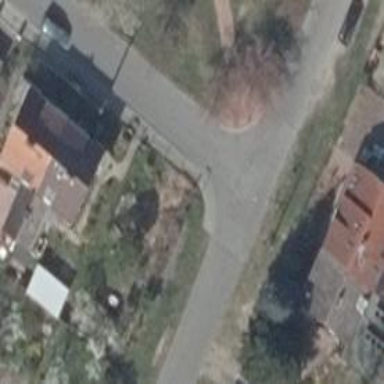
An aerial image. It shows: Sidewalk along the footway.